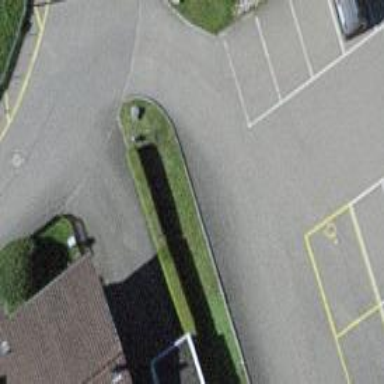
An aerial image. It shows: Parking aisle designated as service road.